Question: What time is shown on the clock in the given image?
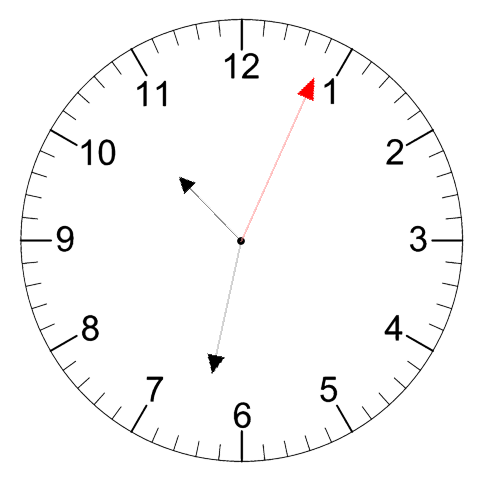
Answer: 10:32:04